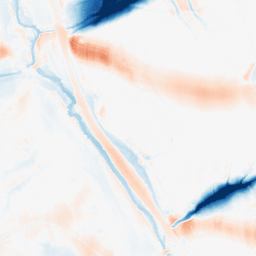
Category: morphological
Decomposition family: morphological_ellipse
Decomposition parameters: operation: average
width: 50
height: 30
Upsampling method: bspline
Upsampling parameters: scale: 8
Upsampling scale: 8